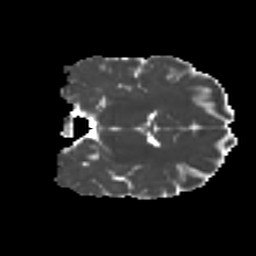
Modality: MD
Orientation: coronal
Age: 27
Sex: female
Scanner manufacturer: ge
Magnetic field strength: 3 T
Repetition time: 7.8 s
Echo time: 0.0606 s